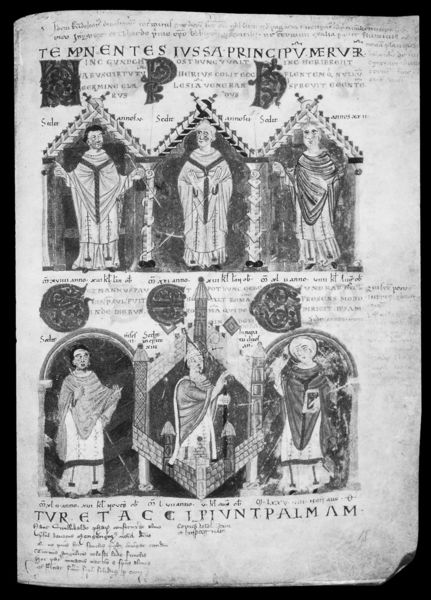
Titel: Pontifikale Gundekarianum, 204 Blatt
Standort: Herkunft: Eichstätt (EU - D - Bayern)
Institution: Eichstätt, Diözesanarchiv
Schlagwörter: umhang, weiß, stadt, männer, schwarz, säule, säulen, zeichnung, ornament, alt, architektur, bibel, kirche, gewand, schrift, papier, mauer, figuren, rundbogen, bischof, foto, bögen, buch, burg, religion, türme, initialen, seite, schwarzweiß, text, buchstaben, initiale, arkaden, buchseite, wachs, gestus, heiligenschein, toga, geistlichkeit, geistliche, mönche, heilige, siegel, handschrift, beschreibung, nischen, latein, buchmalerei, schrfit, psalmen, manuskript, sulen, p, manskript, tempnenes, oranten